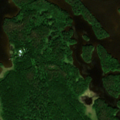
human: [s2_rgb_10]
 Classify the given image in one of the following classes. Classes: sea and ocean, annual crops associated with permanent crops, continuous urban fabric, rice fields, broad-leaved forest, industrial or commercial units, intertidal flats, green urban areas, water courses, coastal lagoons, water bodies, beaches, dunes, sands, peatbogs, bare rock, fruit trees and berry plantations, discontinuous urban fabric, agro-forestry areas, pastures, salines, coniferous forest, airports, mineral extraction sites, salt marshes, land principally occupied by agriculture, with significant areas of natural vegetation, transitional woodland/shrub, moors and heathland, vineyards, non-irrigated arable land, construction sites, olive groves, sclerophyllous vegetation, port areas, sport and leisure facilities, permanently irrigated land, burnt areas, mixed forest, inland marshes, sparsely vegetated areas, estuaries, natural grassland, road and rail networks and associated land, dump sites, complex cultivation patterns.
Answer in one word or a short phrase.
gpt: broad-leaved forest, mixed forest, water bodies